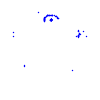
Particle: proton